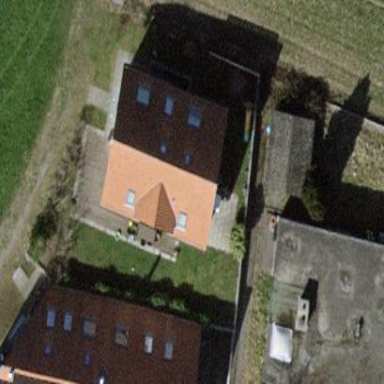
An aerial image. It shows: Detached building.